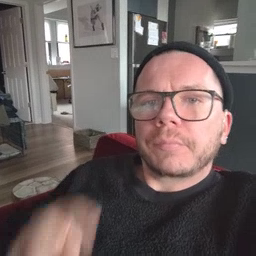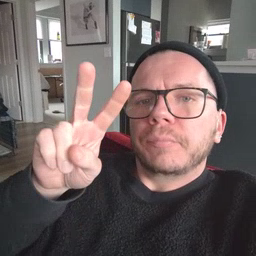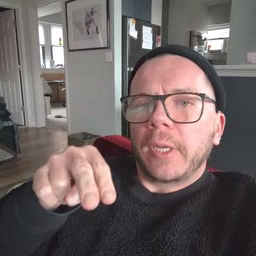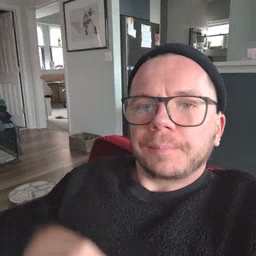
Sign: read